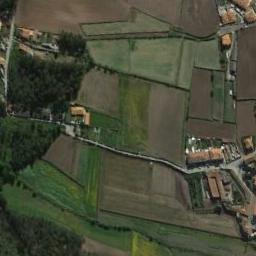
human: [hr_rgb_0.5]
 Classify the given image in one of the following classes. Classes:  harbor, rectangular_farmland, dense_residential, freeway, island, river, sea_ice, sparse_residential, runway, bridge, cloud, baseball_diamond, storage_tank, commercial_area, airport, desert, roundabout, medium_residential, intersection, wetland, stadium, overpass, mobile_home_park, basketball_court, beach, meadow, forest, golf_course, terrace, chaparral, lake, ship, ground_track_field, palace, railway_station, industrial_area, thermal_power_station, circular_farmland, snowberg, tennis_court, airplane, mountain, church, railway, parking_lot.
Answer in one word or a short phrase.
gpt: terrace